Field crop: tomato
Growth stage: 1
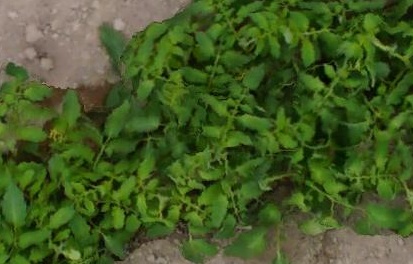
Species: tomato